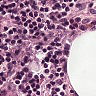
Metastatic tissue present: no